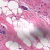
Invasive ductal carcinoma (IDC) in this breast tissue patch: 1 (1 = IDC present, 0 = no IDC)